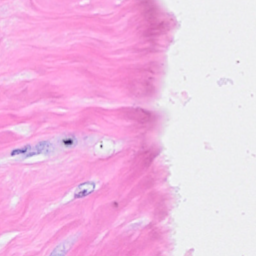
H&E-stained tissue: Breast